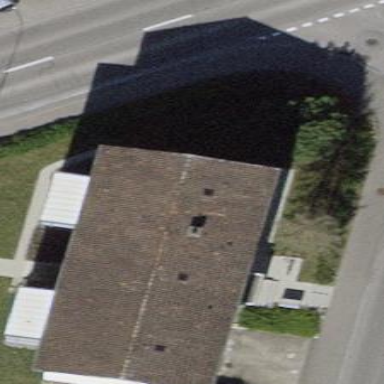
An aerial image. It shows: Gabled roof house.